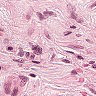
Metastatic tissue present: no